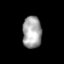
Tissue: prostate
Cell type: T cells
Senescence score: 0.3618
Nuclear area (px): 600
Mean DAPI intensity: 165.225